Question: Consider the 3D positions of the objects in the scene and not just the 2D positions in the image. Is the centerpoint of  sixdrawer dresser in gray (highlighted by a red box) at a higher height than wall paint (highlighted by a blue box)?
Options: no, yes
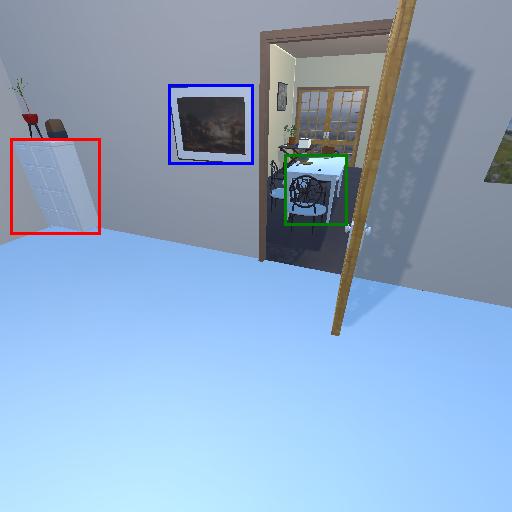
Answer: no